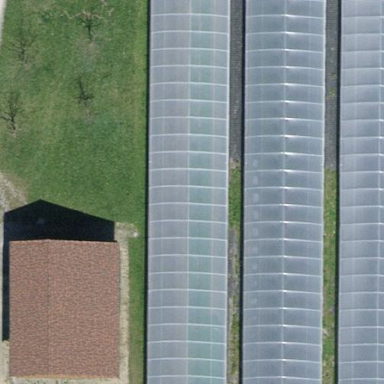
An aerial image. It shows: Greenhouse.